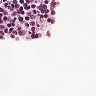
Metastatic tissue present: no